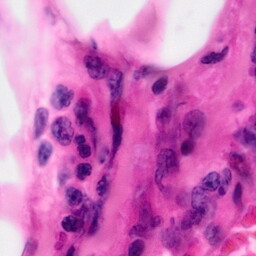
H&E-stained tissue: Pancreatic